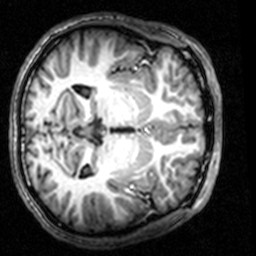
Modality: T1w
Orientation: axial